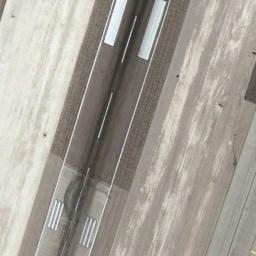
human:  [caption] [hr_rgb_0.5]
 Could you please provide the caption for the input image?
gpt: The runway is on the bare land .

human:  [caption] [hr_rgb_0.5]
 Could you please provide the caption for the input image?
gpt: The runway with two aiming point markings goes through the open area .

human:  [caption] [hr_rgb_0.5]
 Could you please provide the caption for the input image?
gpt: There are vertical lines on the runway .

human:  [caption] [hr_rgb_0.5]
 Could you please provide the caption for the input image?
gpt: There is a concrete floor next to the runway  There are white short and thick signs on the runway .

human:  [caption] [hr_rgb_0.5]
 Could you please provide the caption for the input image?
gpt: There are white empty land beside the runway .